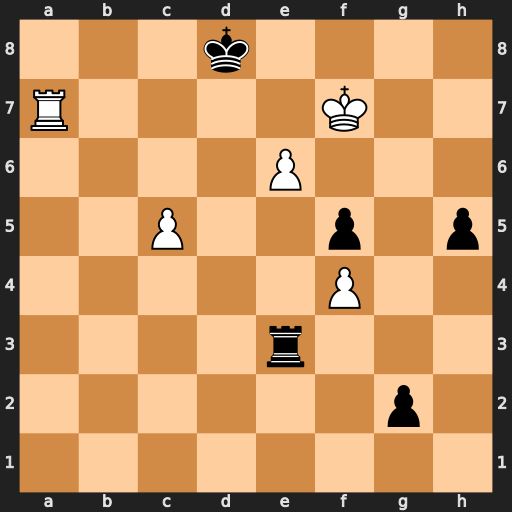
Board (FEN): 3k4/R4K2/4P3/2P2p1p/5P2/4r3/6p1/8
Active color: w
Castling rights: -
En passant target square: -
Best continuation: Ra8+ Kc7 Rg8